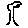
Label: tree